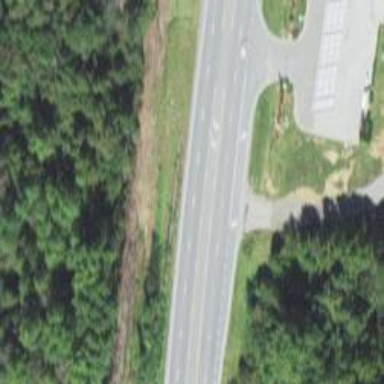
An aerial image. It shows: Trunk highway.